Question: i used Telerik reporting for my aspx project and in this project i want to user can set some item of report . for achieve this goal i use parameter and create param like pic 1 and in fig 2 are property of this parameter and i use it in my report like fig 3 but at least when i run my project i see fig 4 my question is :
is it my code wrong and how can i set an item of my report by user in report space when i use parameters they load and show in a parameter area how can i showing them in detail space of report? whats wrong in my code ?
here its my code:
'''
using System;
using System.Collections.Generic;
using System.Linq;
using System.Web;
using System.Web.UI;
using System.Web.UI.WebControls;
using schduleing_report;//its my dll report
namespace telerikreporttest
{
public partial class _Default : System.Web.UI.Page
{
protected void Page_Load(object sender, EventArgs e)
{
Report2 report = new Report2();
var instanceReportSource = new Telerik.Reporting.InstanceReportSource();
instanceReportSource.ReportDocument = new schduleing_report.Report2();
instanceReportSource.Parameters.Add("param", "hi it work");
this.ReportViewer1.ReportSource = instanceReportSource;
instanceReportSource.Parameters.Add("testparam", "textbox2 is work too");
ReportViewer1.RefreshReport();
}
}
}
'''
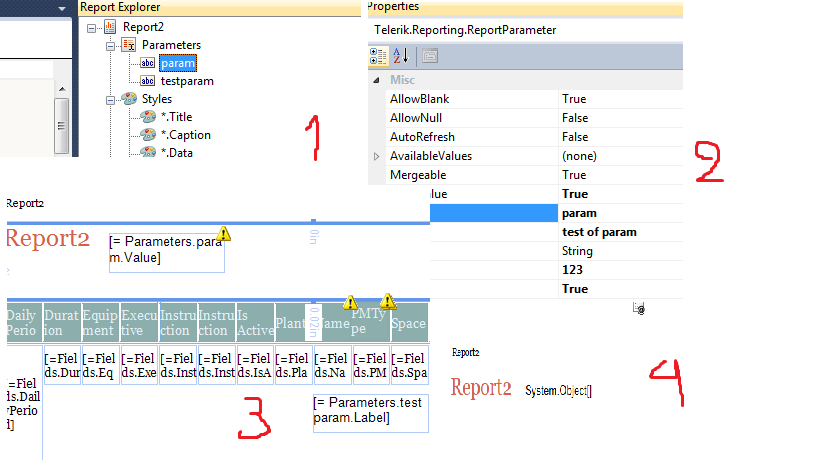
Answer: when you have defined the first parameter i.e. "param", you have selected MultiValue=True. So when you read the value of the parameter directly into a text box - it will say the type which is object array. Multivalue will make the textbox to accept more than one value.
Instead if you set the MultiValue=false, the parameter will always hold only 1 value and then it will display the right value on your report.
If you need to have MultiValue=true on param parameter - then do the following to get the text into the textbox on the report:
- -
Run the report, now you will the correct text set as value of the textbox.
The Join() function takes 2 parameters. first one is the delimiter string and second is the object array which contains values which needs to be joined. So when MultiValue is set to true, the parameter value is that of object[]. So you need to convert that to text format by using the join() function.
Hope this helps.